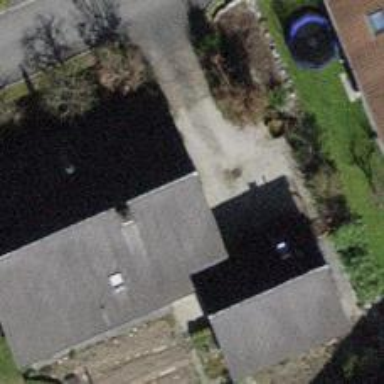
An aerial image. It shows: Building with tiled roof.